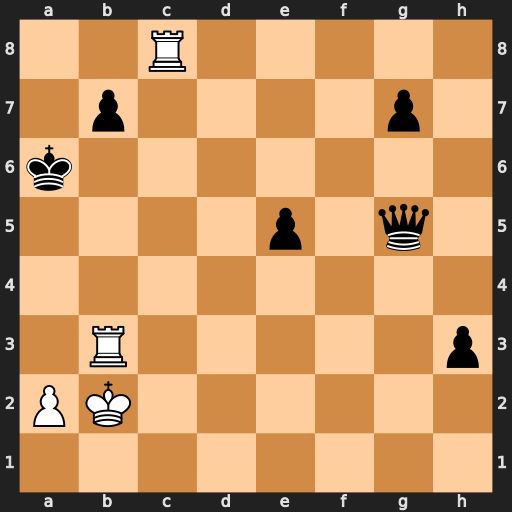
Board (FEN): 2R5/1p4p1/k7/4p1q1/8/1R5p/PK6/8
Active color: w
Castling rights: -
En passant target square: -
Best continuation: Ra8#